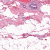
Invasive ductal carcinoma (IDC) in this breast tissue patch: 0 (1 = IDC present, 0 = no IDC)